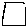
Label: square